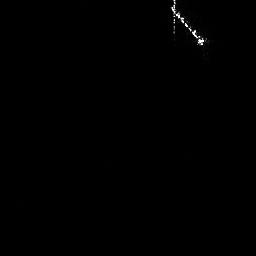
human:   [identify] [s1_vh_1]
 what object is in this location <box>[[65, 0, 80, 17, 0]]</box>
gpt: <ref>1 large ship at the top right</ref>